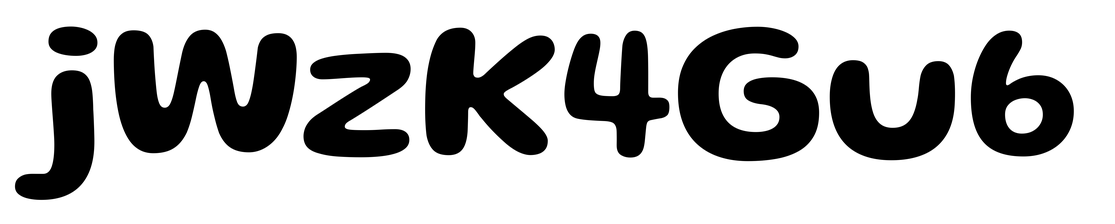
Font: Gluten_SemiBold